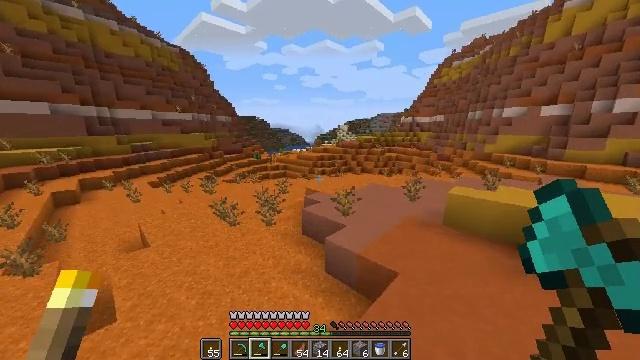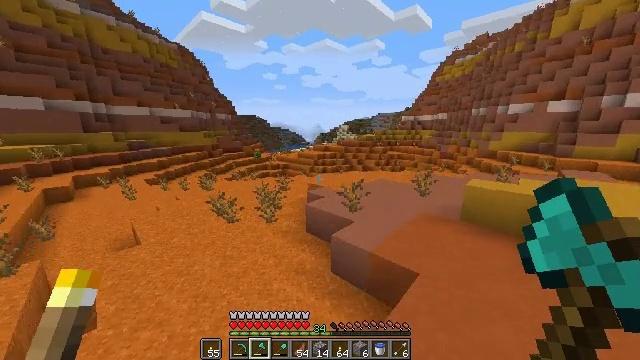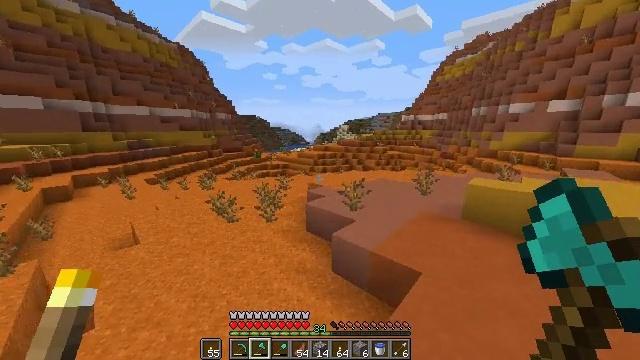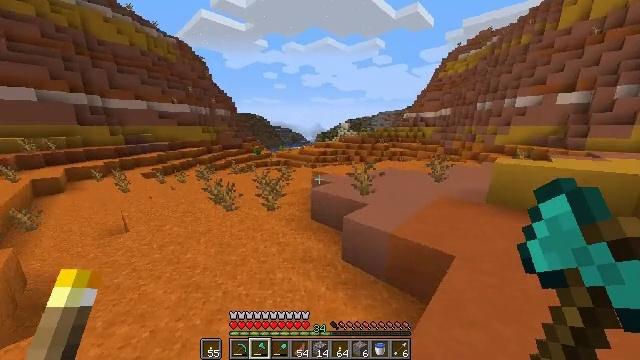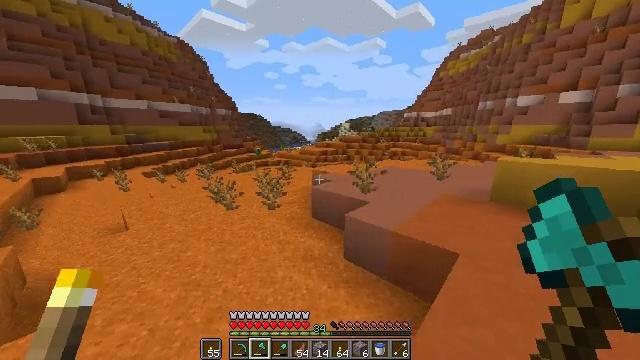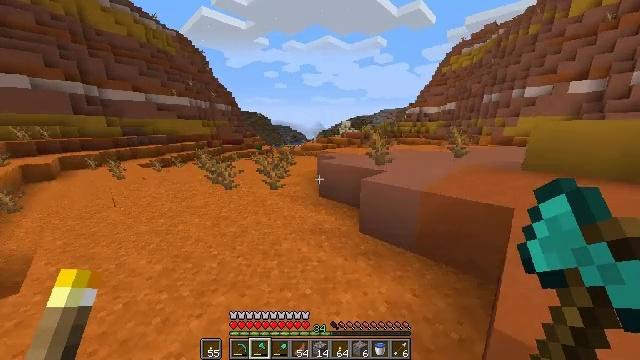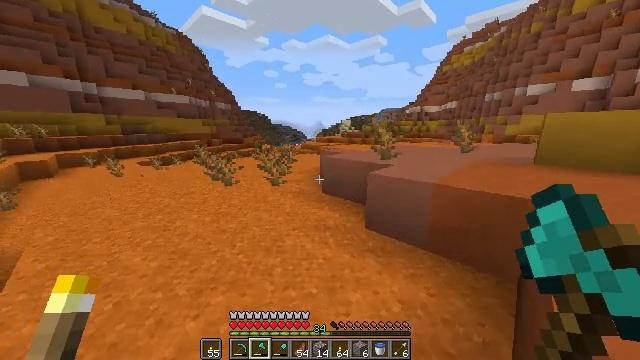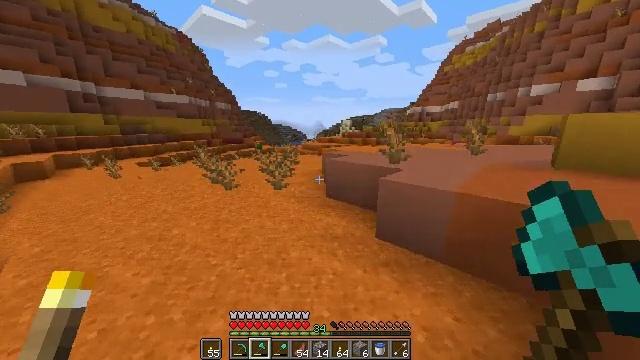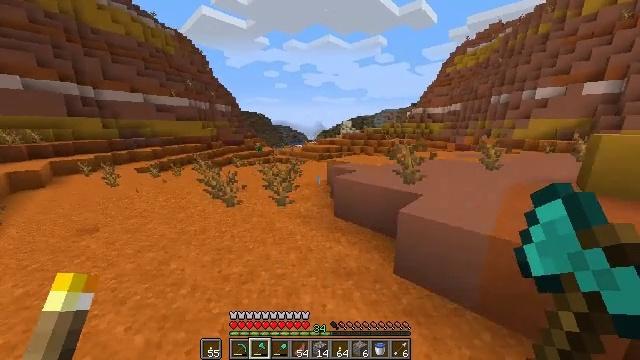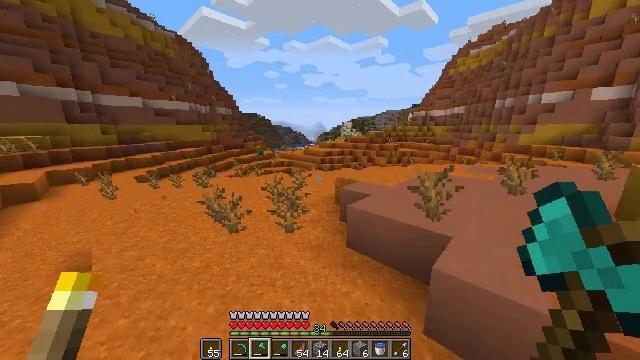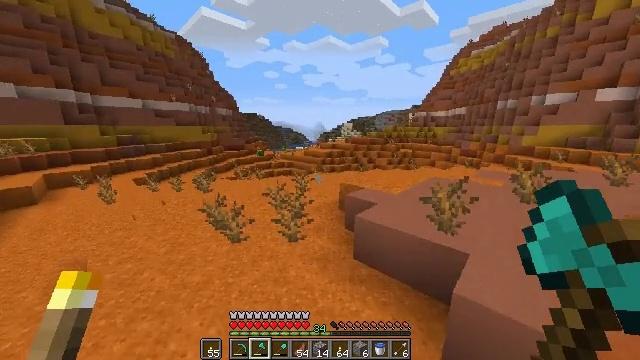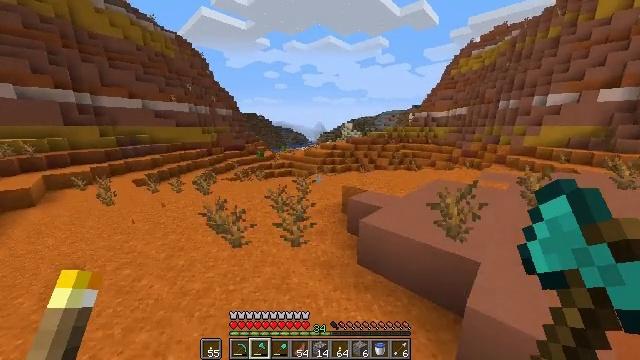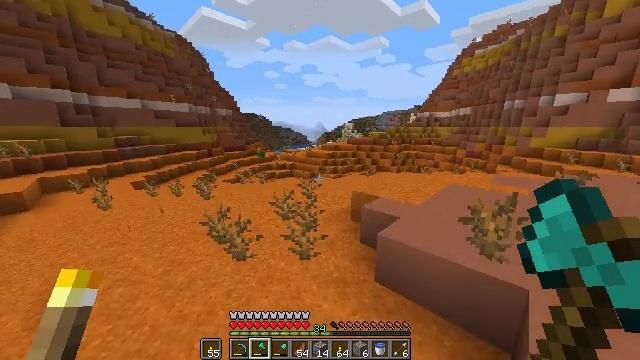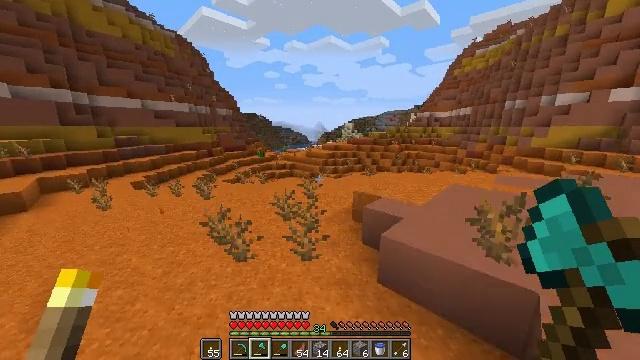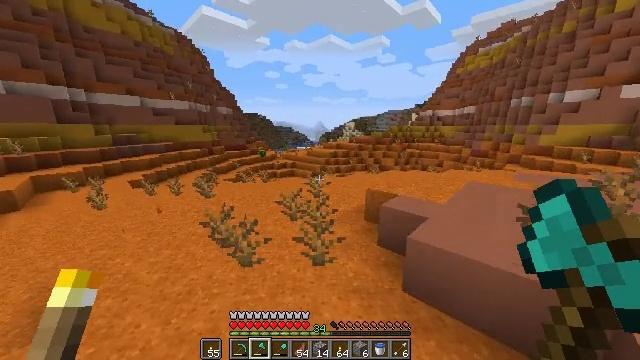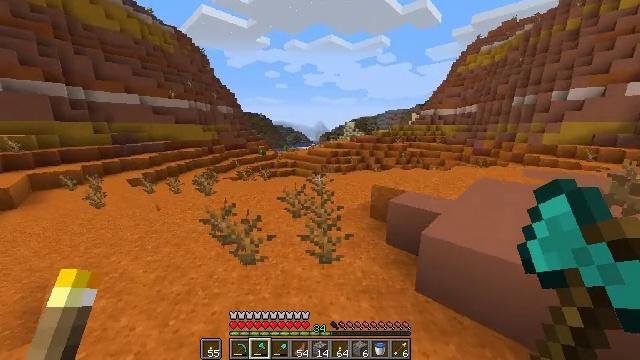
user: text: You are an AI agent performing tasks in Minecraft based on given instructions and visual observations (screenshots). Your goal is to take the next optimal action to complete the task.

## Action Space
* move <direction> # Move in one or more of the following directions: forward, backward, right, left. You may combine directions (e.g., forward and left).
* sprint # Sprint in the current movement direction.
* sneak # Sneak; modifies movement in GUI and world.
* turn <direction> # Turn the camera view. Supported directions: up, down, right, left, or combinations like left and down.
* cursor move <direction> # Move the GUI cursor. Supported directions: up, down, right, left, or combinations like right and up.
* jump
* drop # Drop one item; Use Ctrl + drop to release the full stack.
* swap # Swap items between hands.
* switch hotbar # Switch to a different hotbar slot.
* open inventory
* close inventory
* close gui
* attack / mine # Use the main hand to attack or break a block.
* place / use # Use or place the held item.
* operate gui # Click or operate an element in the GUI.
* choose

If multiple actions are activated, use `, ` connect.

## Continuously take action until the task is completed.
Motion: motion action
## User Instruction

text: Collect the cactus block.
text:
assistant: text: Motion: move forward and move left, sprint, jump
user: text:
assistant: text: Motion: move forward and move left, sprint, jump
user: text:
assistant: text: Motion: move forward and move left, sprint, jump
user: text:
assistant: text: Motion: move forward and move left, sprint, jump
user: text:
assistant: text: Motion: move forward and move left, sprint, jump
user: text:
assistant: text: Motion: move forward and move left, sprint, jump
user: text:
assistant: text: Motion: move forward and move left, sprint, jump
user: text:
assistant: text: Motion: move forward and move left, sprint, jump
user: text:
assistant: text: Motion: move forward and move left, sprint, jump
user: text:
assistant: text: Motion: move forward and move left, sprint, jump
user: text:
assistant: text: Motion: move forward and move left, sprint, jump
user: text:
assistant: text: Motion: move forward and move left, sprint, jump
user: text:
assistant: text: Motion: move forward and move left, sprint, jump
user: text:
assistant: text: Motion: move forward and move left, sprint, jump
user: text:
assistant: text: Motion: move forward and move left, sprint, jump
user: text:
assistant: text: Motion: move forward and move left, sprint, jump
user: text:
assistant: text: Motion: move forward and move left, sprint, jump
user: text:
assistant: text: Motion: move forward and move left, sprint, jump
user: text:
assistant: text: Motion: move forward and move left, sprint, jump
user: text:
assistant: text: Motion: move forward and move left, sprint, jump
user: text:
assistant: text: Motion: move forward and move left, sprint, jump
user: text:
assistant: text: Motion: move forward and move left, sprint, jump
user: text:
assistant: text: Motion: move forward and move left, sprint, jump
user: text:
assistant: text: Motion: move forward and move left, sprint, jump
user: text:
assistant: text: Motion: move forward and move left, sprint, jump
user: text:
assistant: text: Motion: move forward and move left, sprint, jump
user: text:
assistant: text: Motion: move forward and move left, sprint, jump
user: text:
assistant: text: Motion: move forward and move left, sprint, jump
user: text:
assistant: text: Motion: move forward and move left, sprint, jump
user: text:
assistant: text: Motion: move forward and move left, sprint, jump